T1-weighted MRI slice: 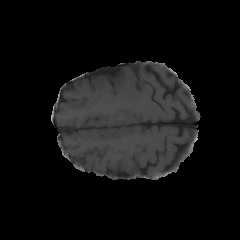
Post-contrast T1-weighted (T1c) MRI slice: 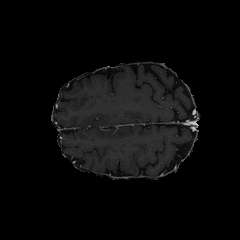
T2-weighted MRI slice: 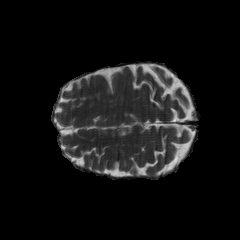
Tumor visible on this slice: no